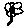
Label: flower